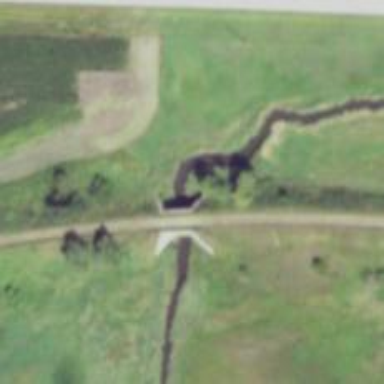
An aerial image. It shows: Abandoned railroad bridge.